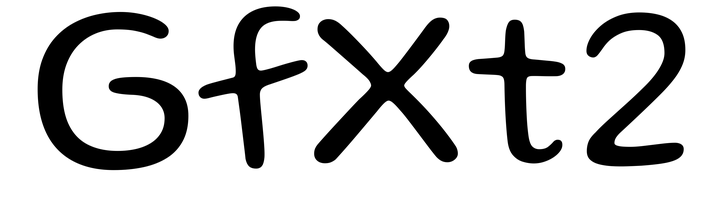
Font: Gluten_Light